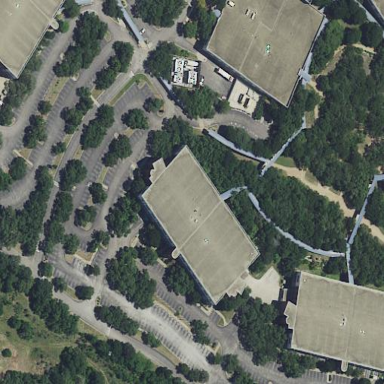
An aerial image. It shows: Office building.